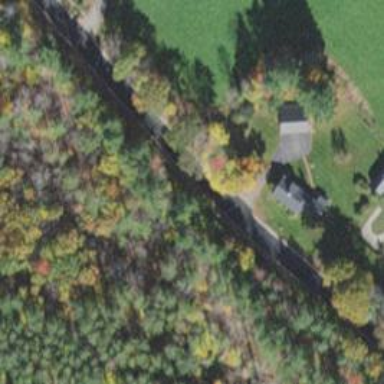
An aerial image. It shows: Driveway leading to service road.